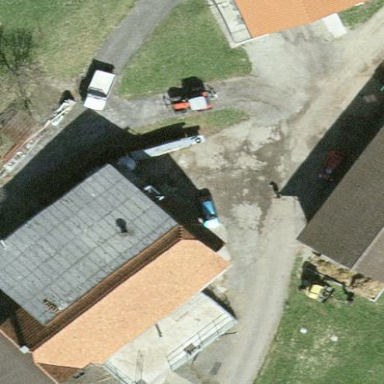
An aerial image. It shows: Farmyard area.